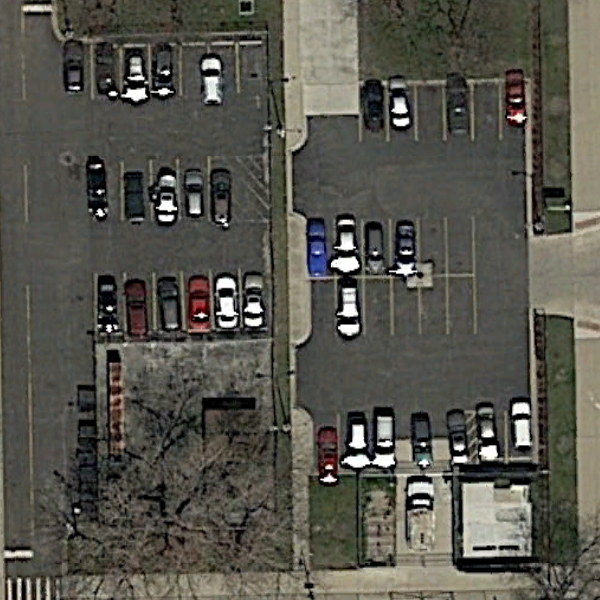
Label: Parking